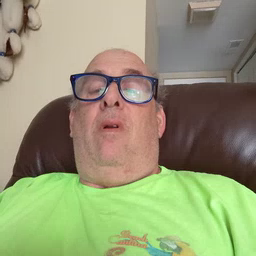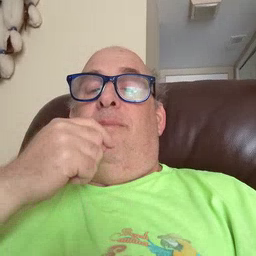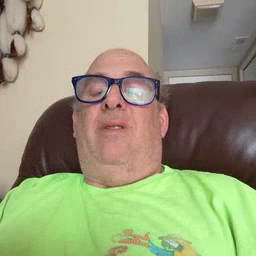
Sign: pencil